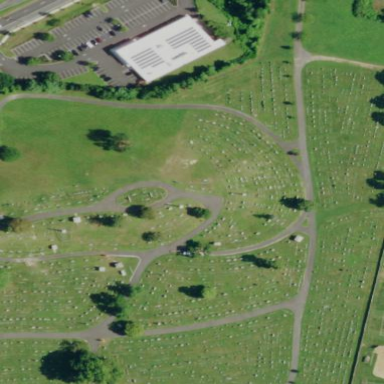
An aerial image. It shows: Cemetery.